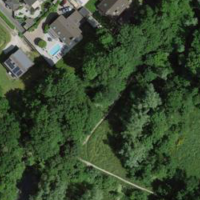
EUNIS habitat code: 53
Species observed at this site:
Dendrocopos major
Salix caprea
Corylus avellana
Anas platyrhynchos
Erithacus rubecula
Filipendula ulmaria